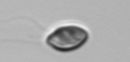
Label: flagellate